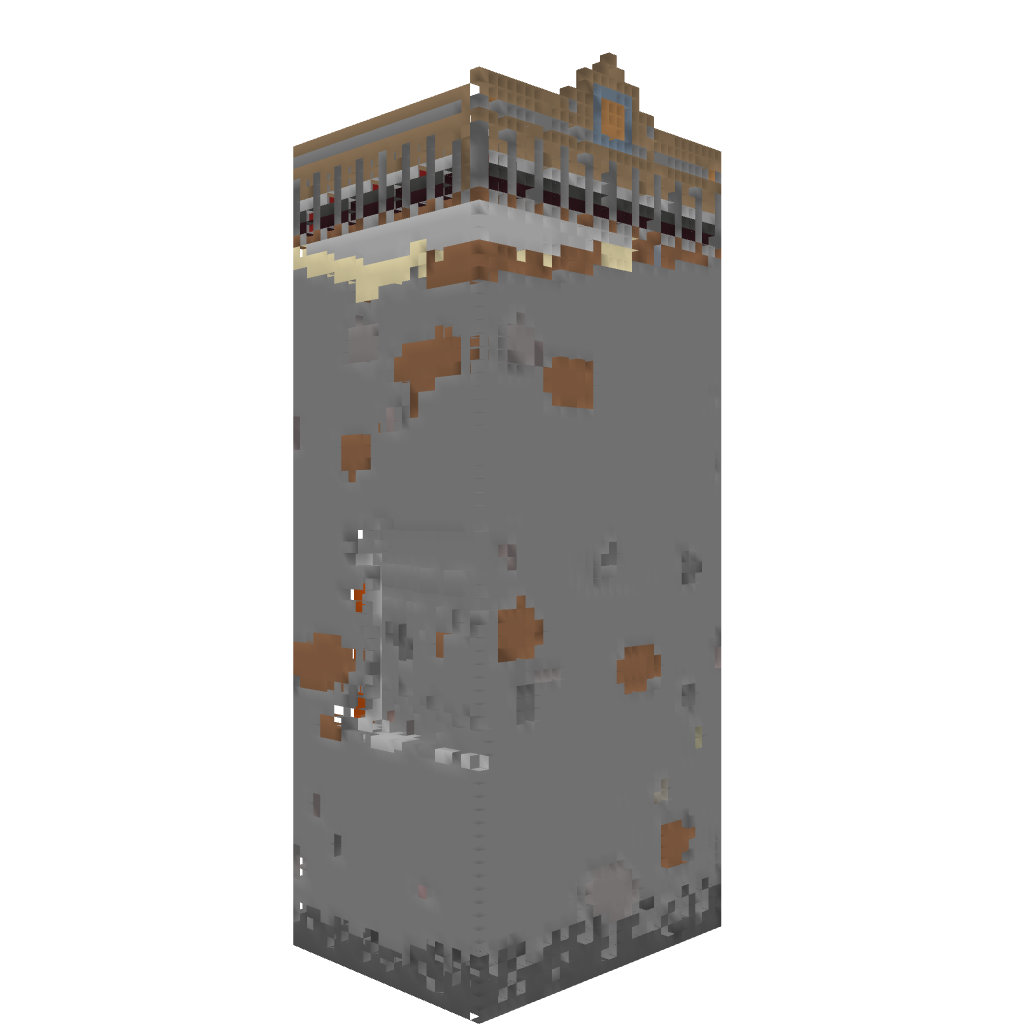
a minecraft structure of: Another Shop